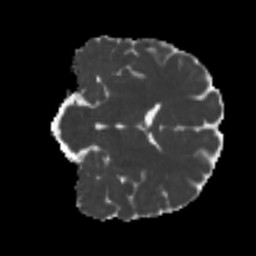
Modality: MD
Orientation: coronal
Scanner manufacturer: siemens
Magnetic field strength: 3 T
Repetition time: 4 s
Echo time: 0.0594 s